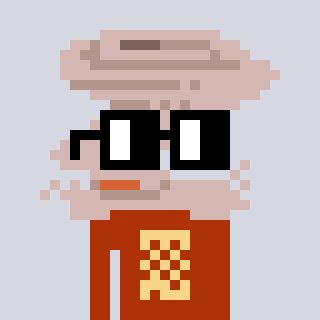
a pixel art character with square black glasses, a tornado-shaped head and a hotbrown-colored body on a cool background